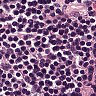
Metastatic tissue present: no